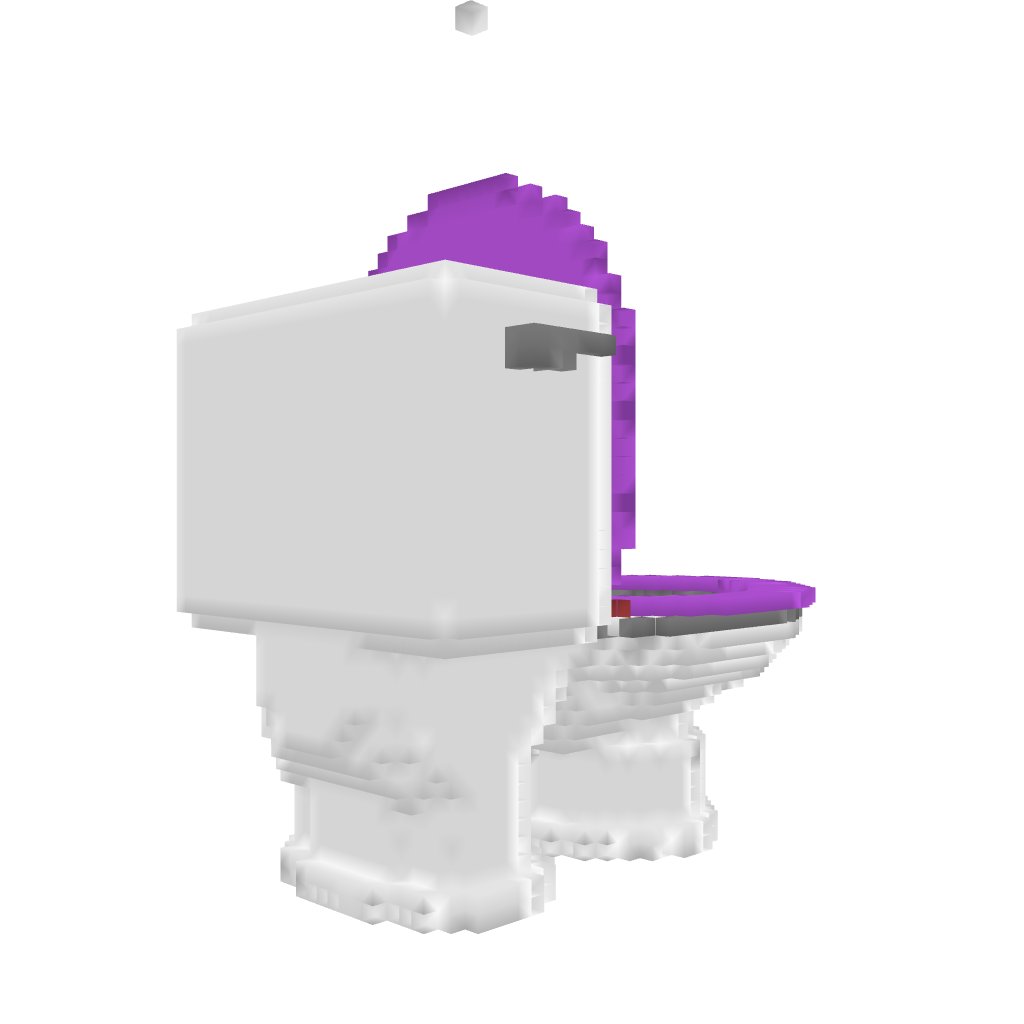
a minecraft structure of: Toilet bad low quality